Interaction volume radius: 10 \u00c5
Interaction volume height: 15 \u00c5
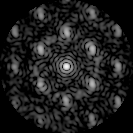
Disorder parameter: 0.4769